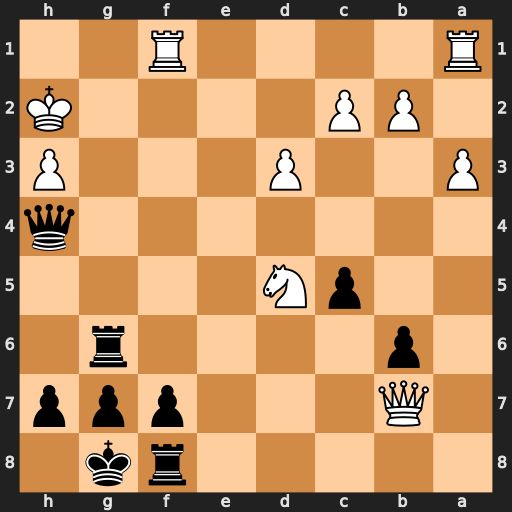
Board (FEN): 5rk1/1Q3ppp/1p4r1/2pN4/7q/P2P3P/1PP4K/R4R2
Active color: b
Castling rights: -
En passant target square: -
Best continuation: Qg3+ Kh1 Qxh3#